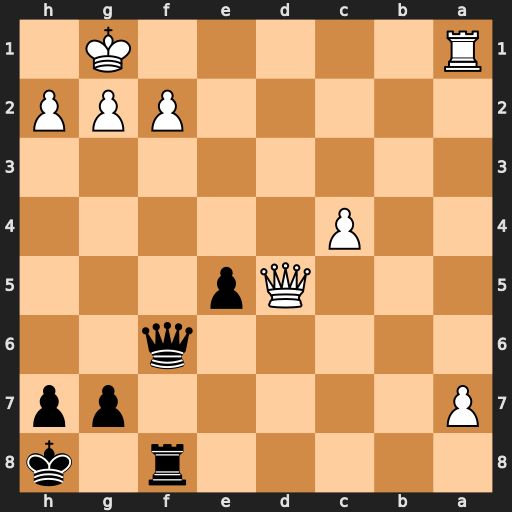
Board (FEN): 5r1k/P5pp/5q2/3Qp3/2P5/8/5PPP/R5K1
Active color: b
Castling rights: -
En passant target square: -
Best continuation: Qxf2+ Kh1 Qf1+ Rxf1 Rxf1#